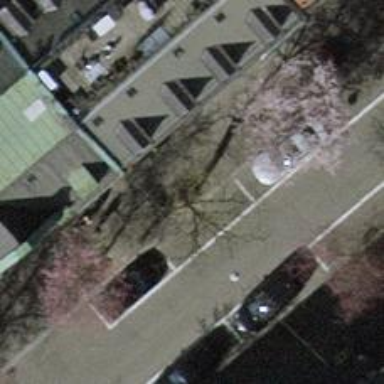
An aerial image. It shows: Avenue lined with trees.